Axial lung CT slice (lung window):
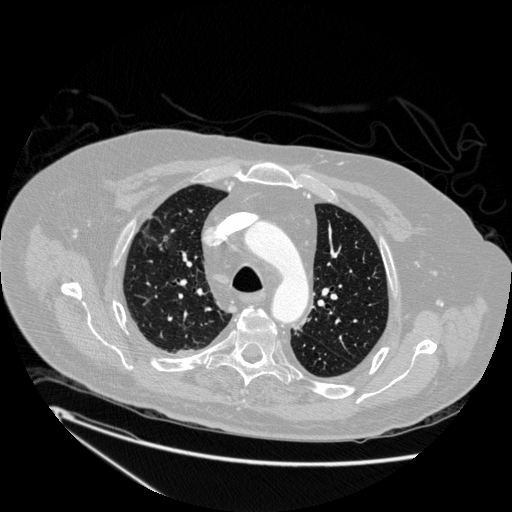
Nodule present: yes
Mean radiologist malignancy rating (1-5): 3